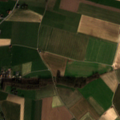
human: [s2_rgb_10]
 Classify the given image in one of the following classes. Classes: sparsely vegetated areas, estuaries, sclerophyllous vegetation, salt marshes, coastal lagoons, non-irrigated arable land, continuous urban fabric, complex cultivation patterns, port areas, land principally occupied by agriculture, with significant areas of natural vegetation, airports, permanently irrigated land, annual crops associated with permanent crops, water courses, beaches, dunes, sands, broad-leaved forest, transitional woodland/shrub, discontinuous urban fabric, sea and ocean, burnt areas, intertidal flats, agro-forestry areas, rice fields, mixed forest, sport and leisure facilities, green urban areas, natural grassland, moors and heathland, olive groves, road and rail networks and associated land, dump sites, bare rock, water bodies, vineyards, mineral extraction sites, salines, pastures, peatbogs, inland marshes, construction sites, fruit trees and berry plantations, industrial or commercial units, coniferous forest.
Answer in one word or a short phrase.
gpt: discontinuous urban fabric, non-irrigated arable land, pastures, complex cultivation patterns